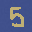
Label: 5